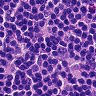
Metastatic tissue present: no